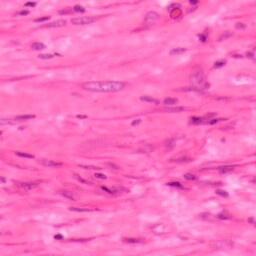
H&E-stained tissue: Colon